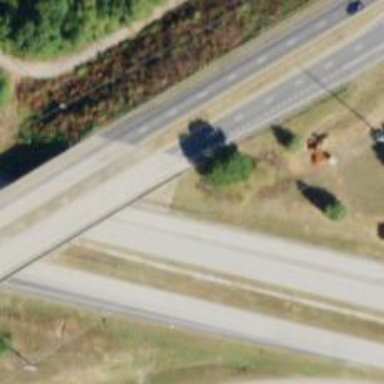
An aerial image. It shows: Bridge on trunk expressway.